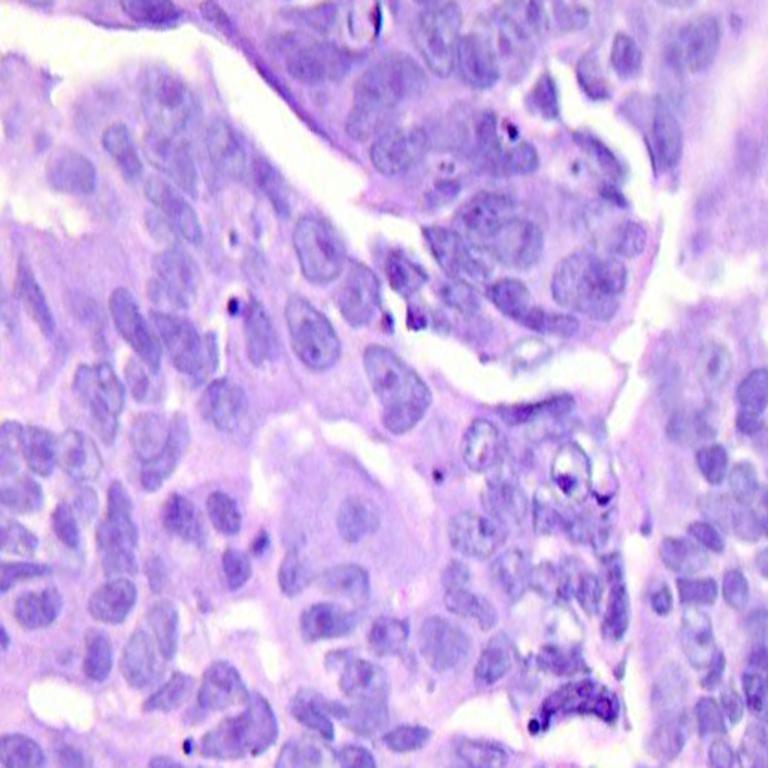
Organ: colon
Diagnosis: adenocarcinomas